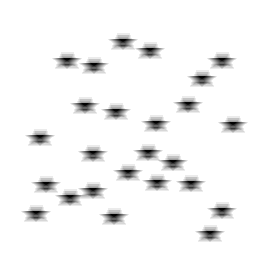
Squares: 0
Triangles: 0
Stars: 25
Total shapes: 25